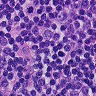
Metastatic tissue present: no